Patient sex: M
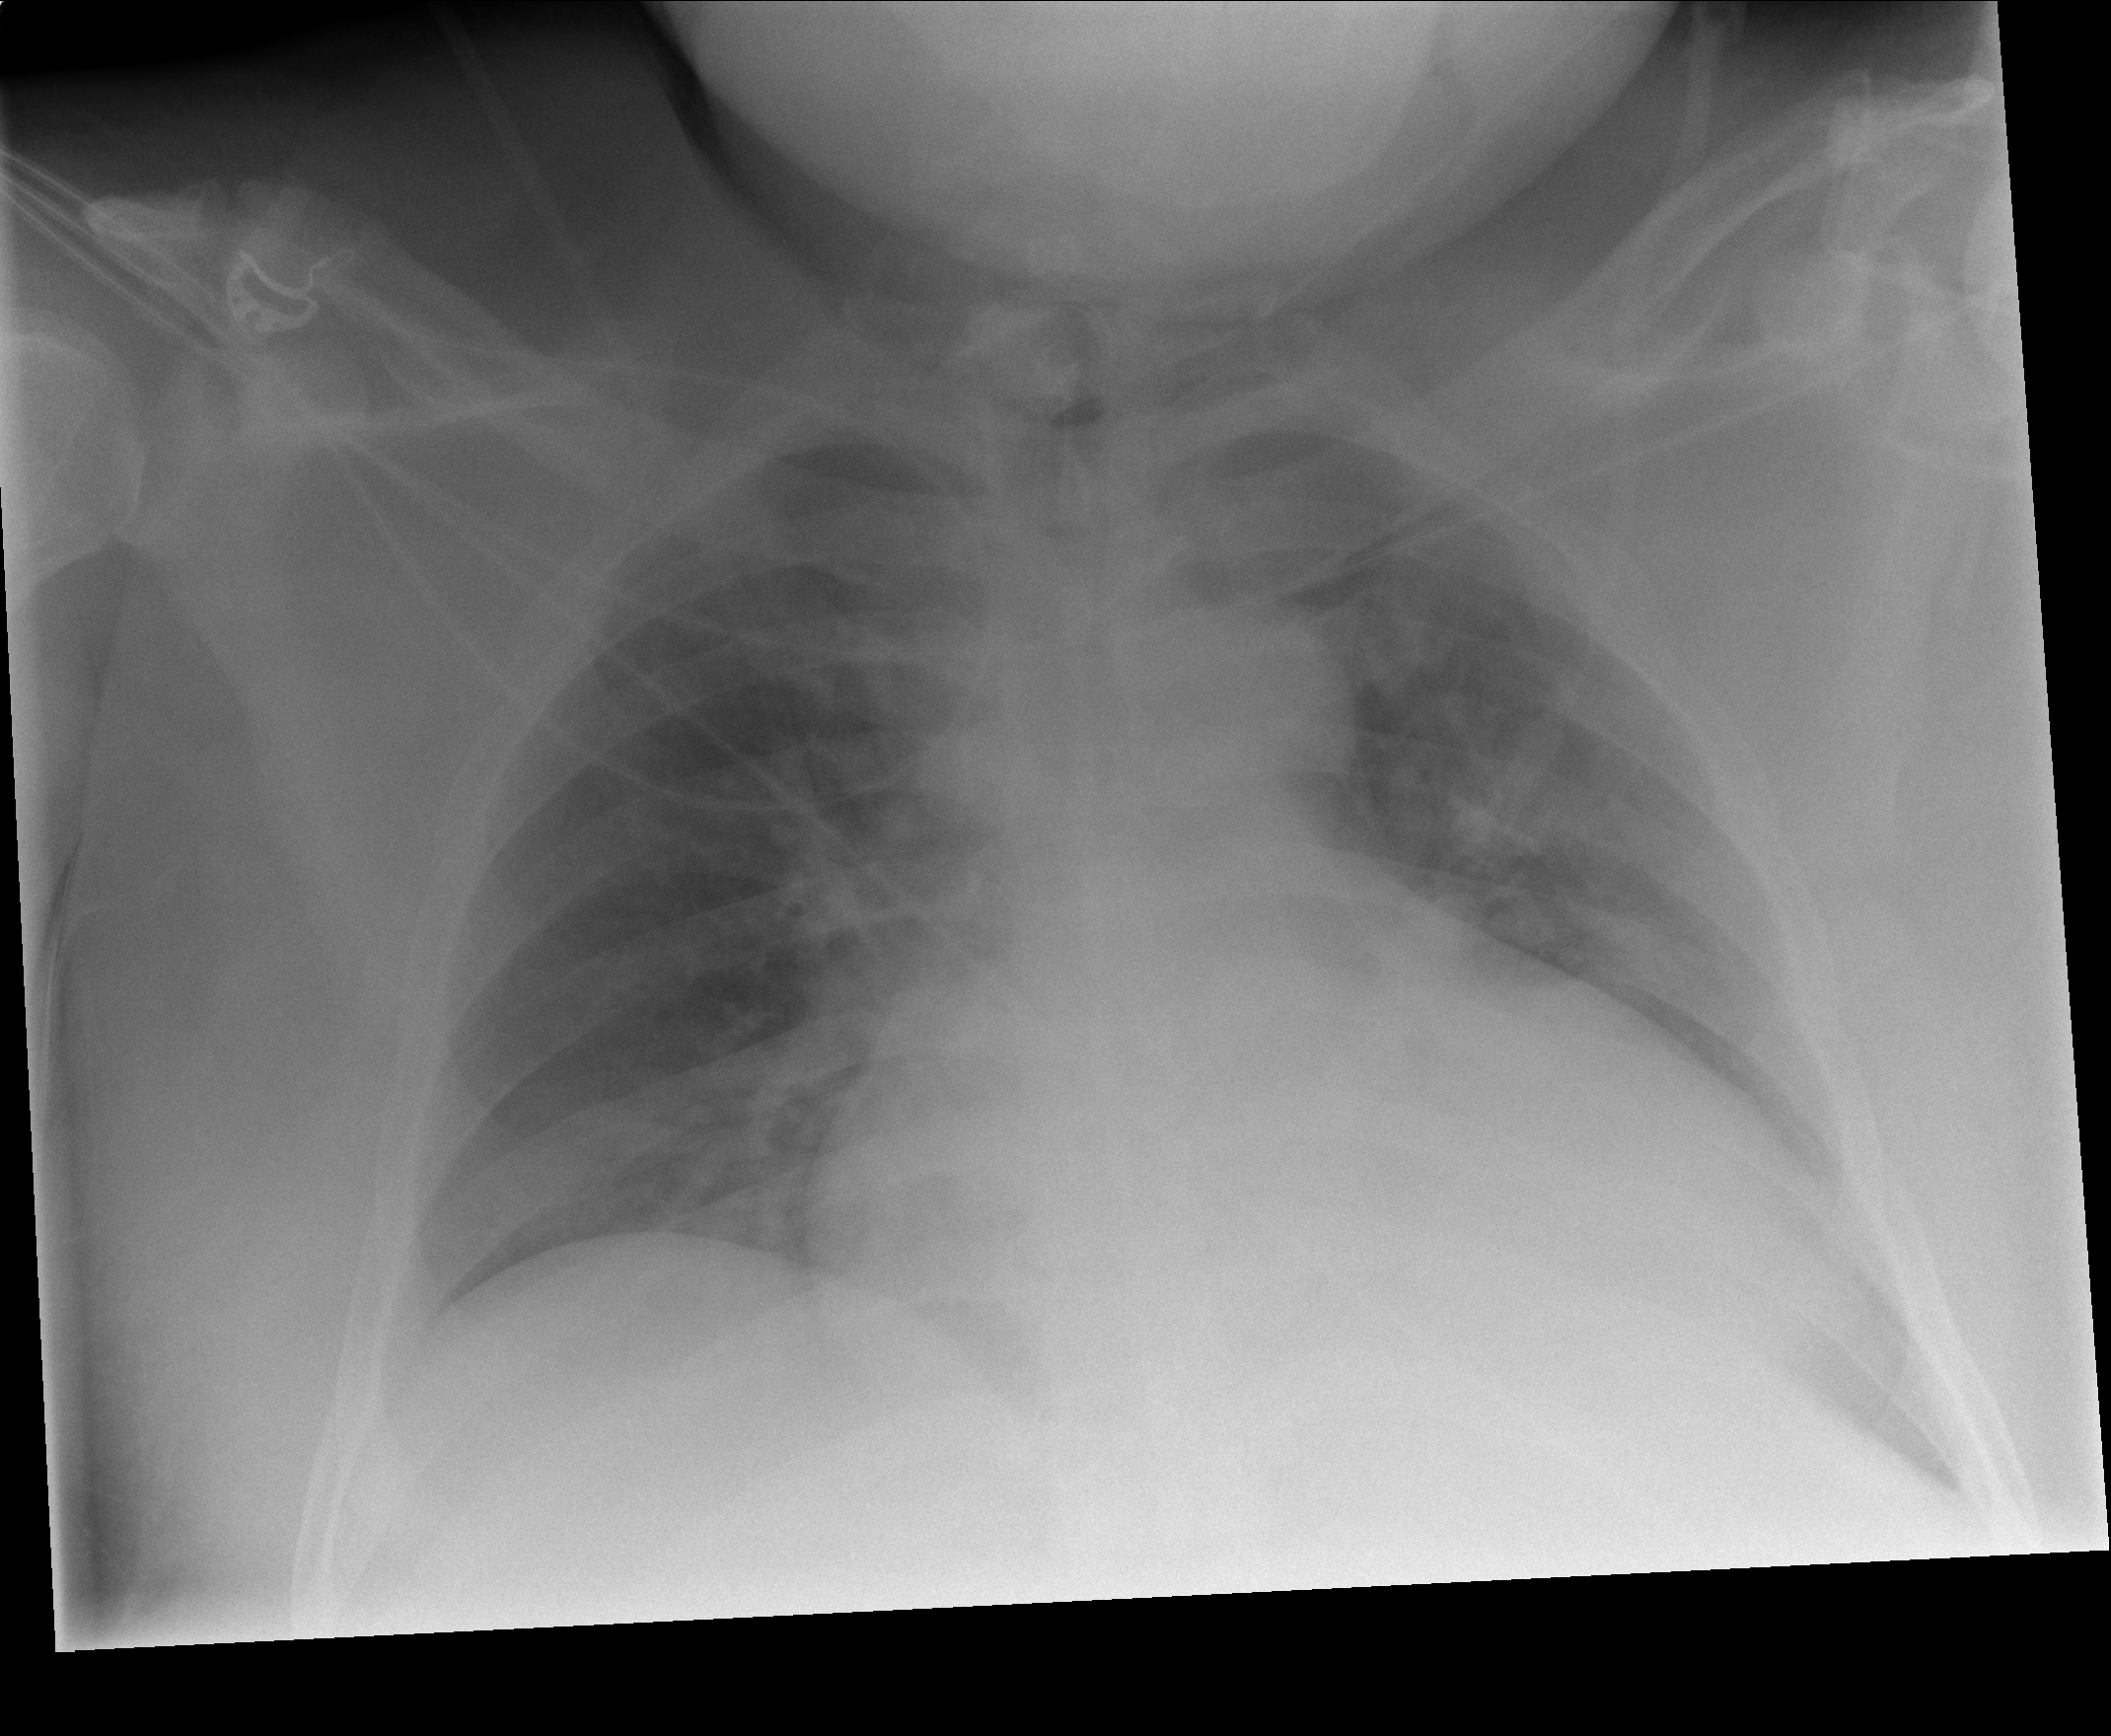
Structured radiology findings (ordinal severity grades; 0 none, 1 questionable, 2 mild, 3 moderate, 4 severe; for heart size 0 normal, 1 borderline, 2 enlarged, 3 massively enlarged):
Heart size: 2
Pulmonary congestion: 1
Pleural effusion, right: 0
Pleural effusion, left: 1
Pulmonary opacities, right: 1
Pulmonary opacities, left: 2
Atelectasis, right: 2
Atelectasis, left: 2